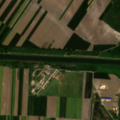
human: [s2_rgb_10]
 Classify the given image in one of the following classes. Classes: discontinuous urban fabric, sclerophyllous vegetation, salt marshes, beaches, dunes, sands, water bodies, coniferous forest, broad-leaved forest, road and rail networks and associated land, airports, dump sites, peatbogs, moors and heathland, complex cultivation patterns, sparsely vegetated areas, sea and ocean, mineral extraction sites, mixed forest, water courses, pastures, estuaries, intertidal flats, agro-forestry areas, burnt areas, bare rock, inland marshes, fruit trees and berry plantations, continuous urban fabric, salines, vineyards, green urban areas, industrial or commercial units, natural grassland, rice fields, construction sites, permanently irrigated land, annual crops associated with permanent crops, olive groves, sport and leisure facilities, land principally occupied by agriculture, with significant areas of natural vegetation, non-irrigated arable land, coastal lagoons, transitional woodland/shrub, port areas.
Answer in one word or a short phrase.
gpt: non-irrigated arable land, pastures, complex cultivation patterns, water courses